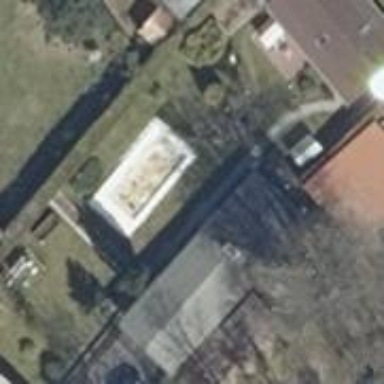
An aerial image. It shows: Swimming pool located in leisure land.